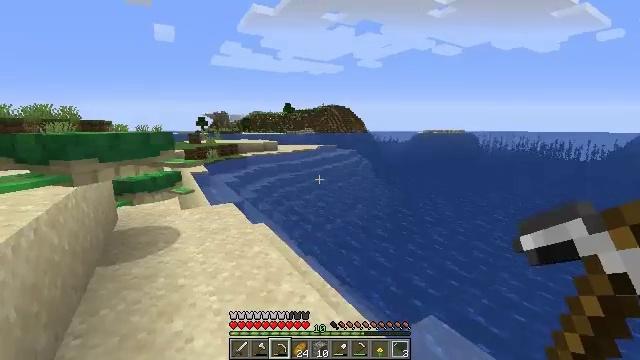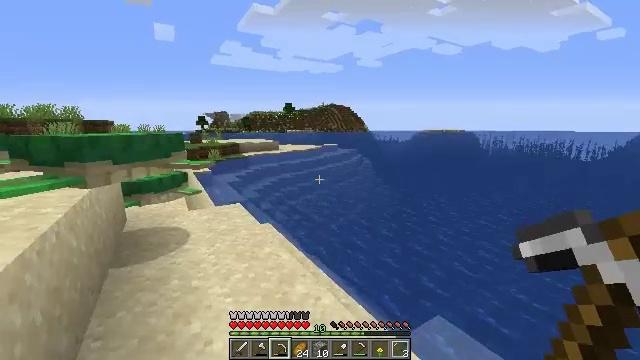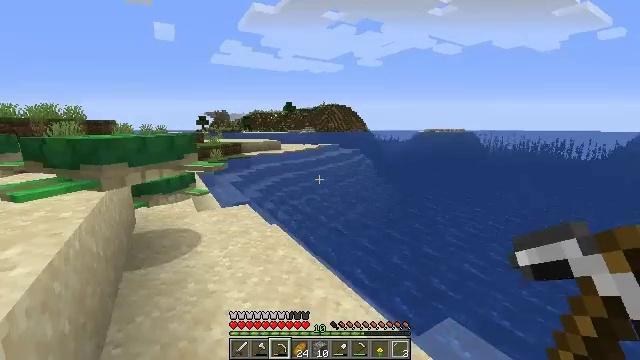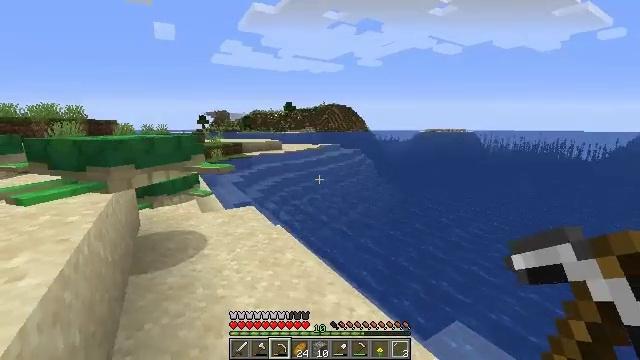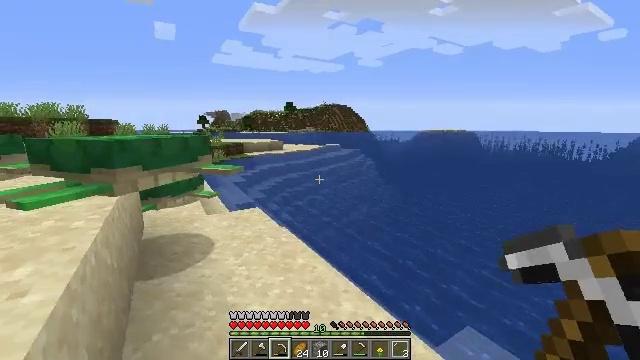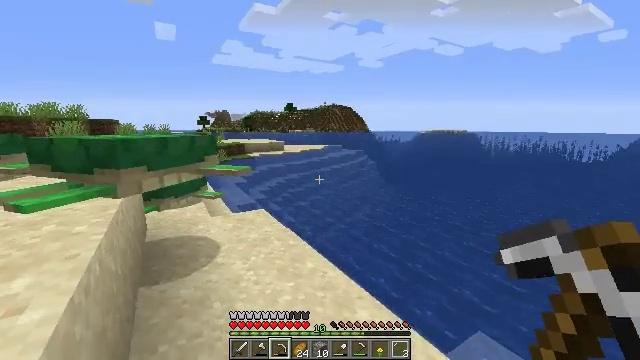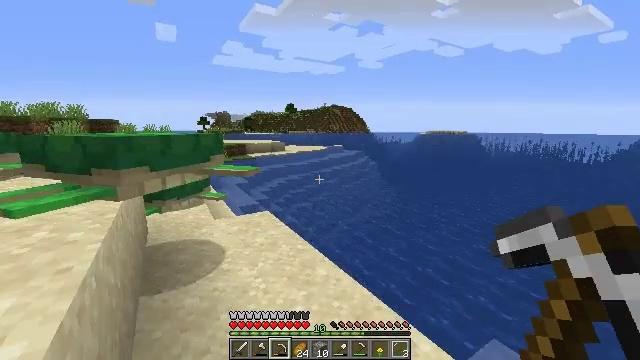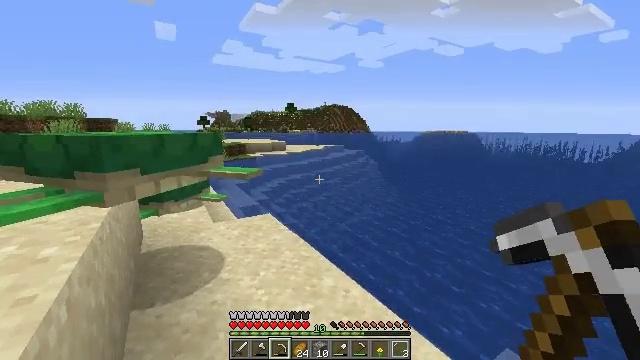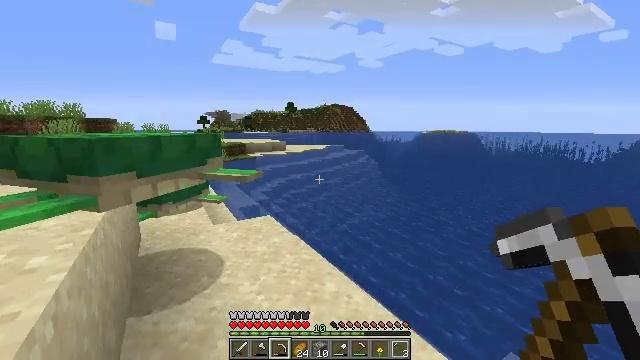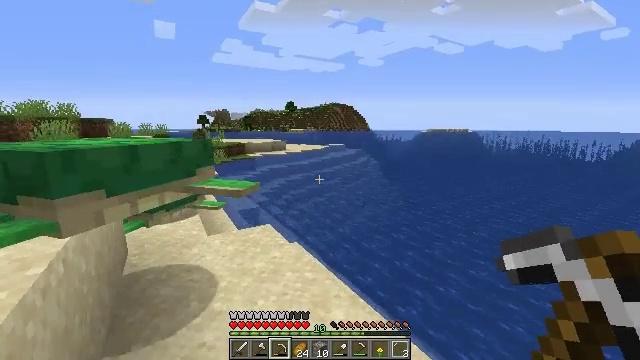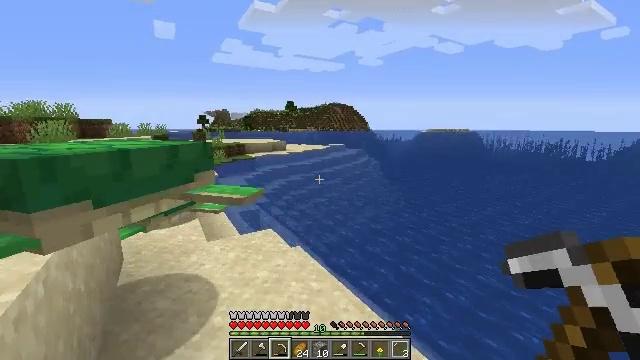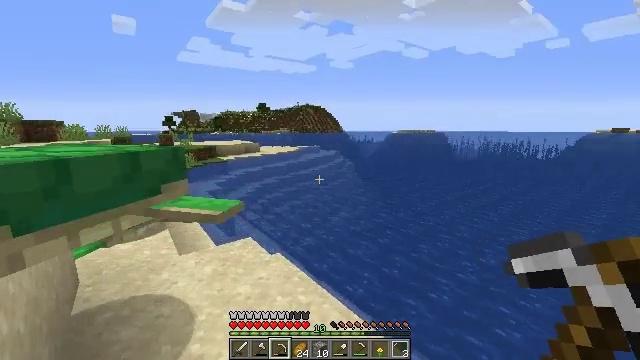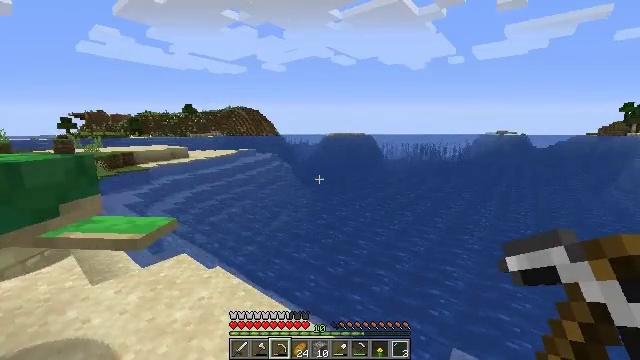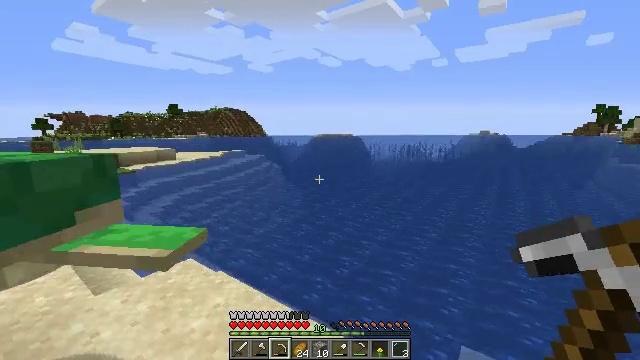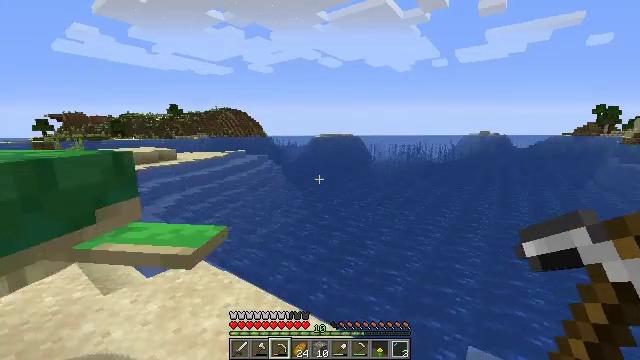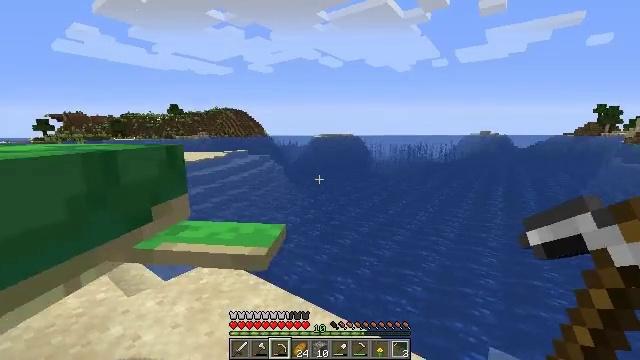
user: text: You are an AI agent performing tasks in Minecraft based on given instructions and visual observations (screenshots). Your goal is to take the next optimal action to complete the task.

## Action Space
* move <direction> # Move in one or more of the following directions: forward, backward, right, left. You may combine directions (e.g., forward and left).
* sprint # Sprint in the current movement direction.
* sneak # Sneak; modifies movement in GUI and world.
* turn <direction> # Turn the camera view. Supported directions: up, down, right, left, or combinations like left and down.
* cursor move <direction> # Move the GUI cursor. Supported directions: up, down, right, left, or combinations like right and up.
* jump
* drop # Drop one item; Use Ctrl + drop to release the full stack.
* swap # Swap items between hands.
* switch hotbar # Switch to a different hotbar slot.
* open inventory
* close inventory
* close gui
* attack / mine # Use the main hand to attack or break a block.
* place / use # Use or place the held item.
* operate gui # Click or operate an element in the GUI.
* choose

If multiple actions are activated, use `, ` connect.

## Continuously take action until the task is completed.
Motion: motion action
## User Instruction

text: Remove oak leaves from branches.
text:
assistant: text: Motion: move left
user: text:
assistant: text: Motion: move forward and move left
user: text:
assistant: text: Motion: move forward and move left
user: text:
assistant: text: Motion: move forward and move left
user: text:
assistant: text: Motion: move forward and move left
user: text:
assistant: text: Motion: move forward
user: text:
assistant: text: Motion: move forward
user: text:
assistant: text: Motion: move forward
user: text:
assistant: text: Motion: move forward
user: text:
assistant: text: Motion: move forward and move left
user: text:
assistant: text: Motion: move forward and move left, turn right
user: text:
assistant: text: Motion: move left, turn right
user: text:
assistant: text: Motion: move left, turn right
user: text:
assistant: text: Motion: move left
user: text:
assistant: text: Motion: move left
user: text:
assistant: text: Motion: move left
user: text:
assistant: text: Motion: move left, turn right
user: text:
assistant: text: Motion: move left, turn right
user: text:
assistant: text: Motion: move left
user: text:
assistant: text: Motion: move left, turn left, jump
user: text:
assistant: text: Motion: move left, jump
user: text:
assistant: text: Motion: move left, jump
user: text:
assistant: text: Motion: move left, jump
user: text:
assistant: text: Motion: move left, jump
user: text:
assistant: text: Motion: move left, jump
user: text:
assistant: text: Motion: move back and move left
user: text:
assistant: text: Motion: move back and move left
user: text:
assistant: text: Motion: move back and move left
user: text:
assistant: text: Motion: move back
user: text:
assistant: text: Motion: move back